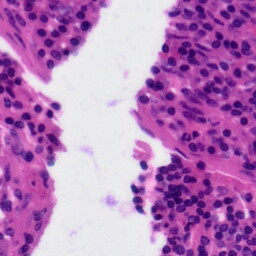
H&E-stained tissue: Tonsil